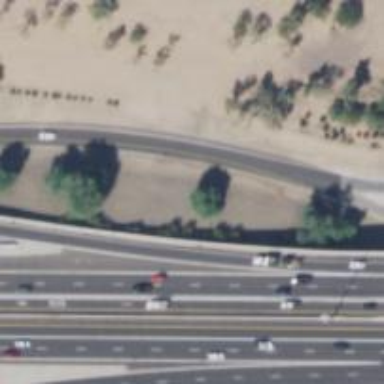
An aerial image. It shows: Asphalt motorway link.